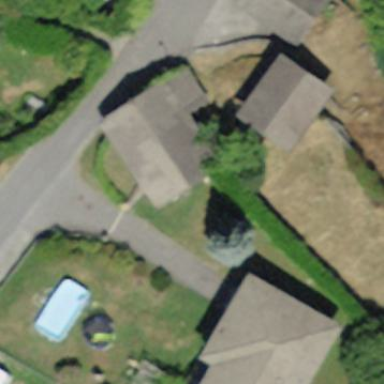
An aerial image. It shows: Shed.